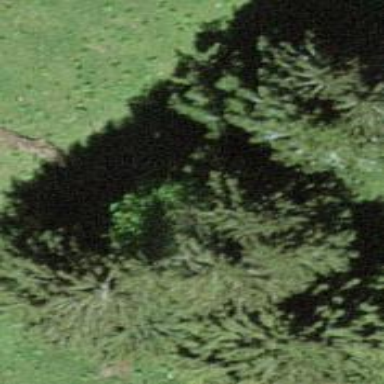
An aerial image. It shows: Evergreen forest with needle-leaved trees.